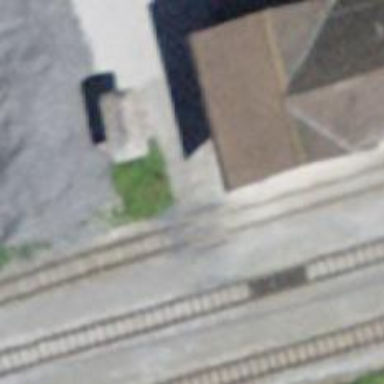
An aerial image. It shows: Narrow-gauge railway siding used for service purposes.